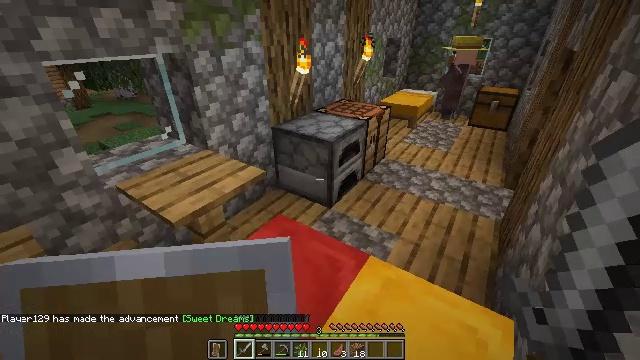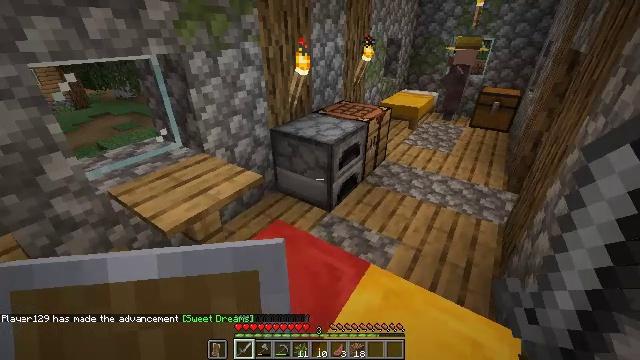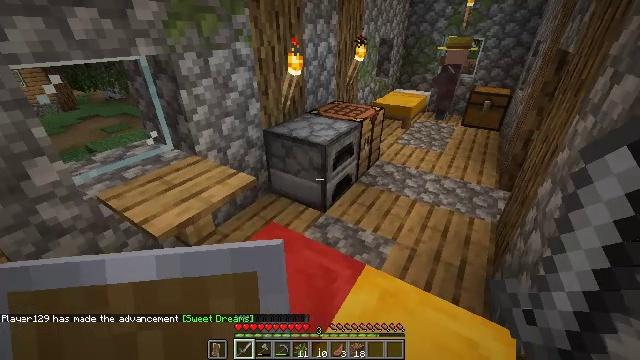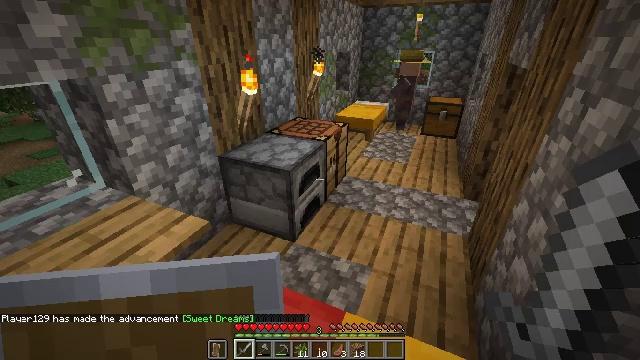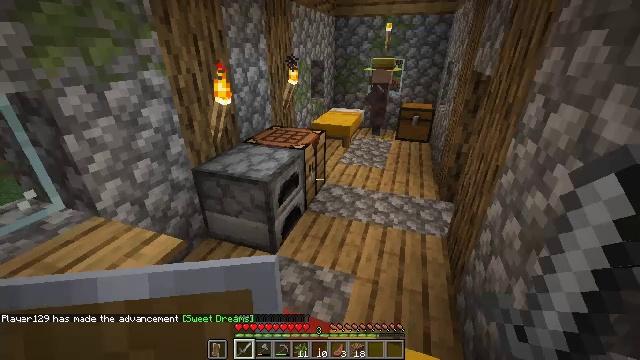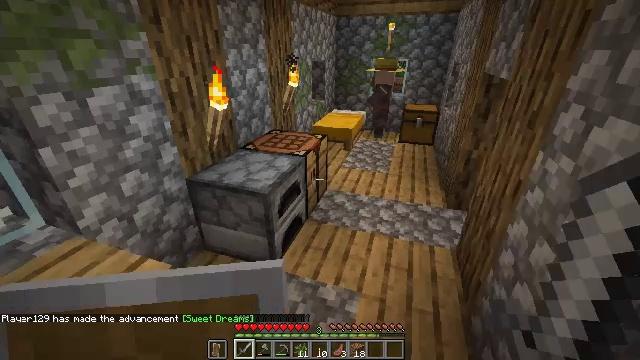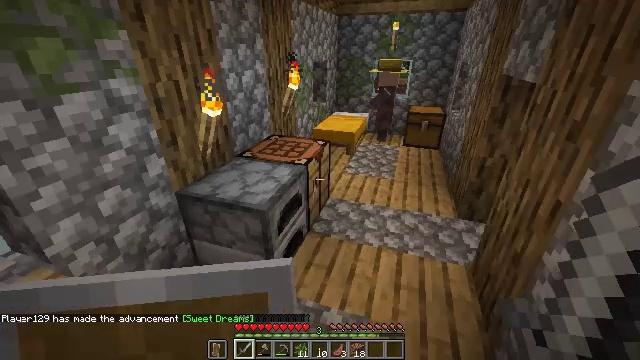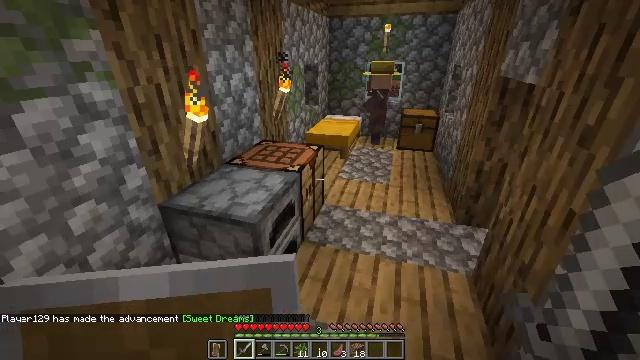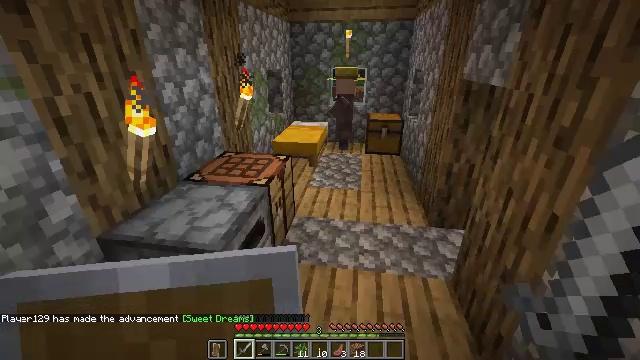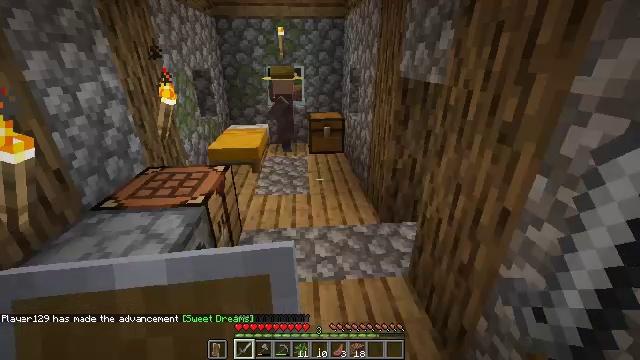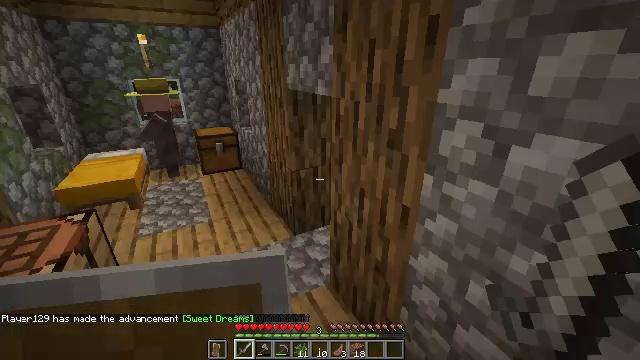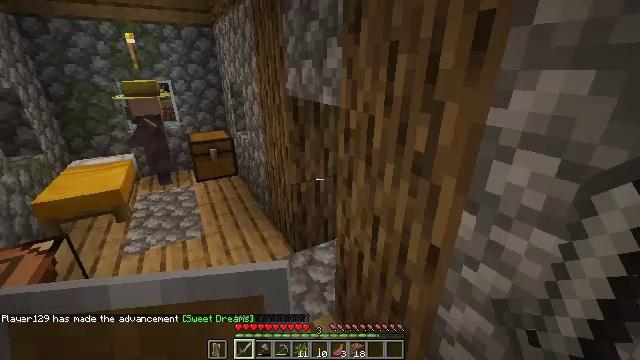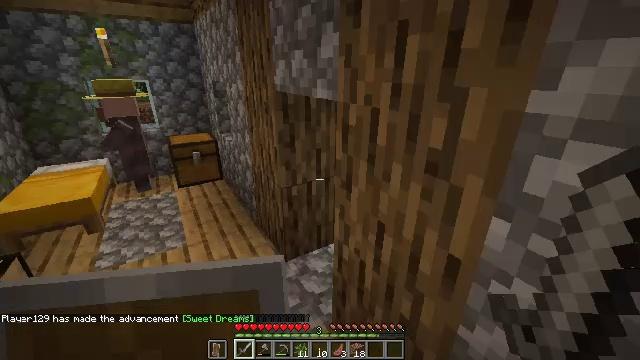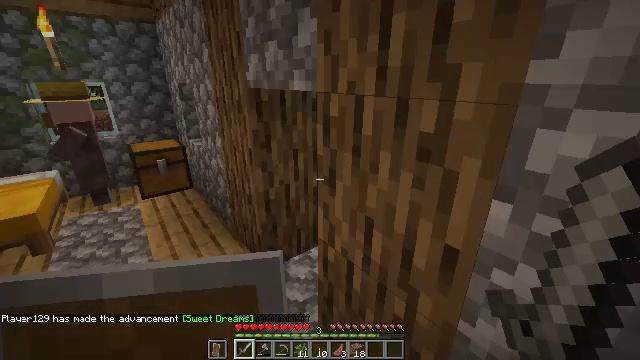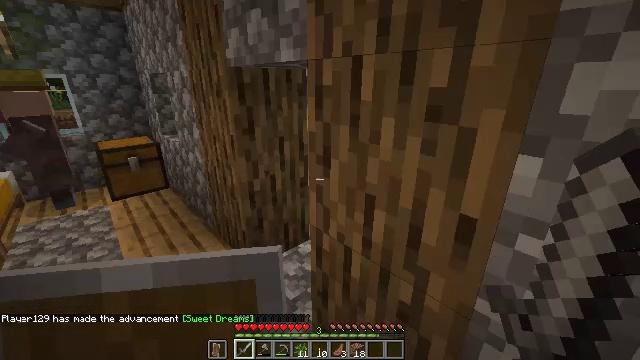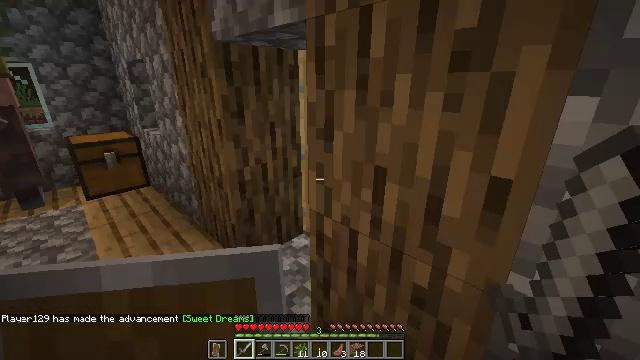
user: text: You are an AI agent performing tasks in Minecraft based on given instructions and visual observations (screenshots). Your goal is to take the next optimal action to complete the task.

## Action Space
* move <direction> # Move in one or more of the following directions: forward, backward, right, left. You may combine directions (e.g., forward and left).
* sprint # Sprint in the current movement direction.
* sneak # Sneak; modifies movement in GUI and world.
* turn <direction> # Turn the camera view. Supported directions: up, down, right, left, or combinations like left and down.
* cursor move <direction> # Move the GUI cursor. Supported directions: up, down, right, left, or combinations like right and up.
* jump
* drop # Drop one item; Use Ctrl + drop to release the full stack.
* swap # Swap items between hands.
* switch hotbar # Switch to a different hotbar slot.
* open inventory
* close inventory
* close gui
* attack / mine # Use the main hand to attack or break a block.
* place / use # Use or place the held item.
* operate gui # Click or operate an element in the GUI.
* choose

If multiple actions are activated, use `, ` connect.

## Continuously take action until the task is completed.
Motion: motion action
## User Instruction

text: Attack the fletching table to break it.
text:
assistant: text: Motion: move forward
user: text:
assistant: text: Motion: move forward, turn right
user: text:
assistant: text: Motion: move forward, turn right and up
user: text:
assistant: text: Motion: move forward, turn right and up
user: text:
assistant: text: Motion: move forward
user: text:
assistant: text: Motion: move forward
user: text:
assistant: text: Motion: move forward, turn right
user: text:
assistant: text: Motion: move forward, turn right and up
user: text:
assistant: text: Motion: move forward, turn right
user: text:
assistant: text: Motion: move forward, turn right and up
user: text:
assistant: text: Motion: move forward
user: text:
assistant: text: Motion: move forward and move left, turn right
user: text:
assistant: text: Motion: move forward and move left, turn right and up
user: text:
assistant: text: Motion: move forward and move left, turn right
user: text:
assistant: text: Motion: move forward and move left, turn right
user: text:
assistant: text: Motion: move forward and move left, turn right and up
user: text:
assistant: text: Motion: move forward and move left, turn right
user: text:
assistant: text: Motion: move forward and move left, turn right
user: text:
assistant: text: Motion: move forward and move left, turn right and up
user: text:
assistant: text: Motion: move forward, use / place
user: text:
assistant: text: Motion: move forward, use / place
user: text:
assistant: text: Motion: move forward
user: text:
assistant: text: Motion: move forward, turn right
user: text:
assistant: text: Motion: move forward, turn right
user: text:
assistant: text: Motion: move forward, turn right
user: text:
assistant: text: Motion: move forward, turn right
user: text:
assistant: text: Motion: move forward, turn right
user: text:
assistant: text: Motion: move forward
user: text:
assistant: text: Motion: move forward, turn left
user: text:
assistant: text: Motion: move forward and move right, turn left